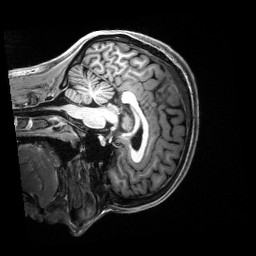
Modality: T1w
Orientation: sagittal
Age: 20
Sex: female
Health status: healthy
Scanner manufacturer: siemens
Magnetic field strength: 3 T
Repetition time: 2.5 s
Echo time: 0.00222 s